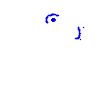
Particle: kaon